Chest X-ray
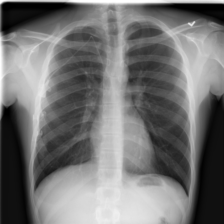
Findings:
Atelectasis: negative
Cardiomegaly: negative
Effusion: negative
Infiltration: negative
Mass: negative
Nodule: negative
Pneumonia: negative
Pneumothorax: negative
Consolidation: negative
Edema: negative
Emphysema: negative
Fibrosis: negative
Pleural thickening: negative
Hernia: negative